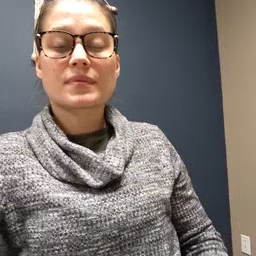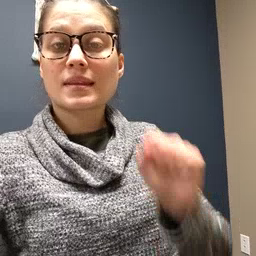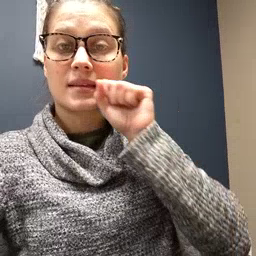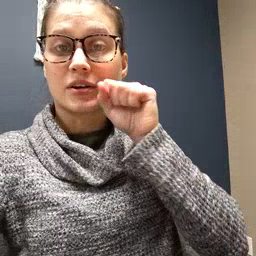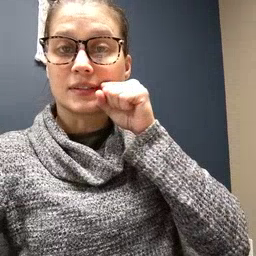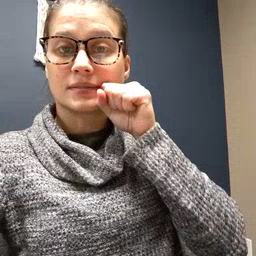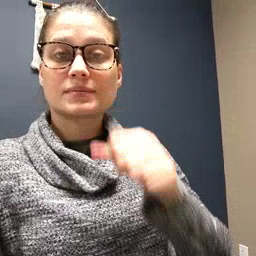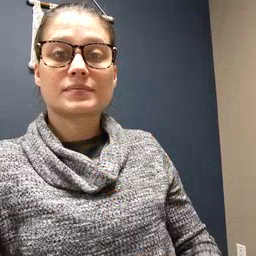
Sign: carrot